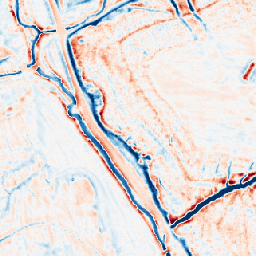
Category: edge_preserving
Decomposition family: bilateral
Decomposition parameters: d: 15
sigma_color: 100
sigma_space: 25
Upsampling method: area
Upsampling parameters: scale: 8
Upsampling scale: 8